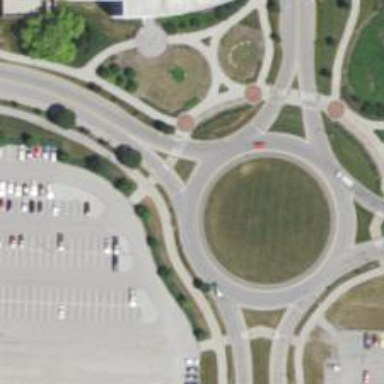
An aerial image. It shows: Secondary road with asphalt surface leading to roundabout.